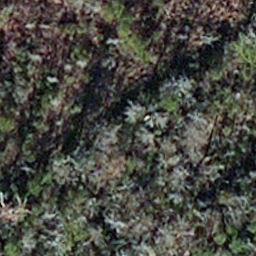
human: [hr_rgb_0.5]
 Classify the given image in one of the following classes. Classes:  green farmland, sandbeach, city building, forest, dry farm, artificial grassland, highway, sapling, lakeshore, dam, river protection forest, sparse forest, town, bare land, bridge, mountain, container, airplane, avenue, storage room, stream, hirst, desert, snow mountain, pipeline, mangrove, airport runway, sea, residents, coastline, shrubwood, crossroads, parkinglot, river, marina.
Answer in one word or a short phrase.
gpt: sapling